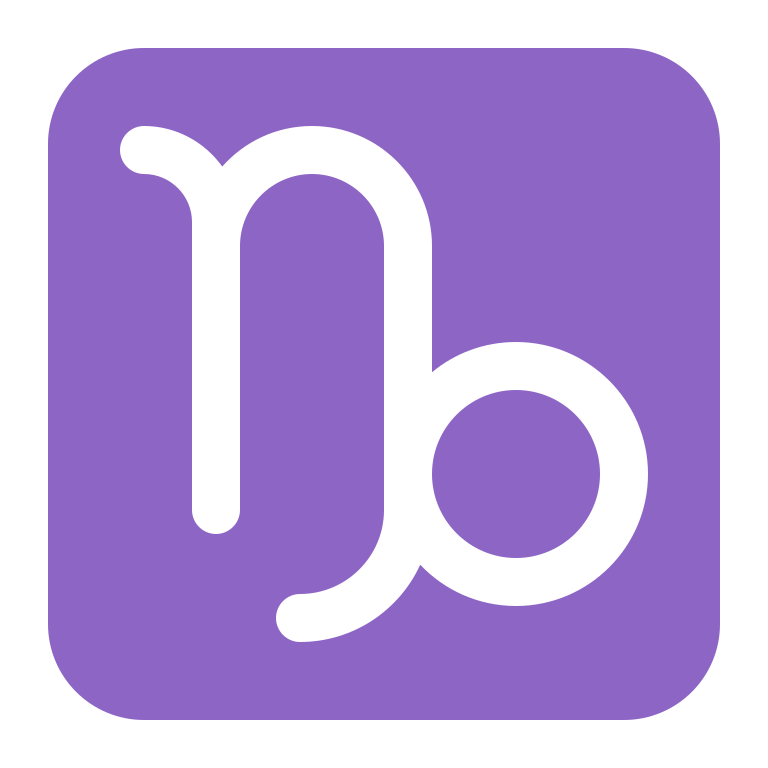
capricorn flat